Field crop: maize
Growth stage: 2
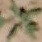
Species: atriplex